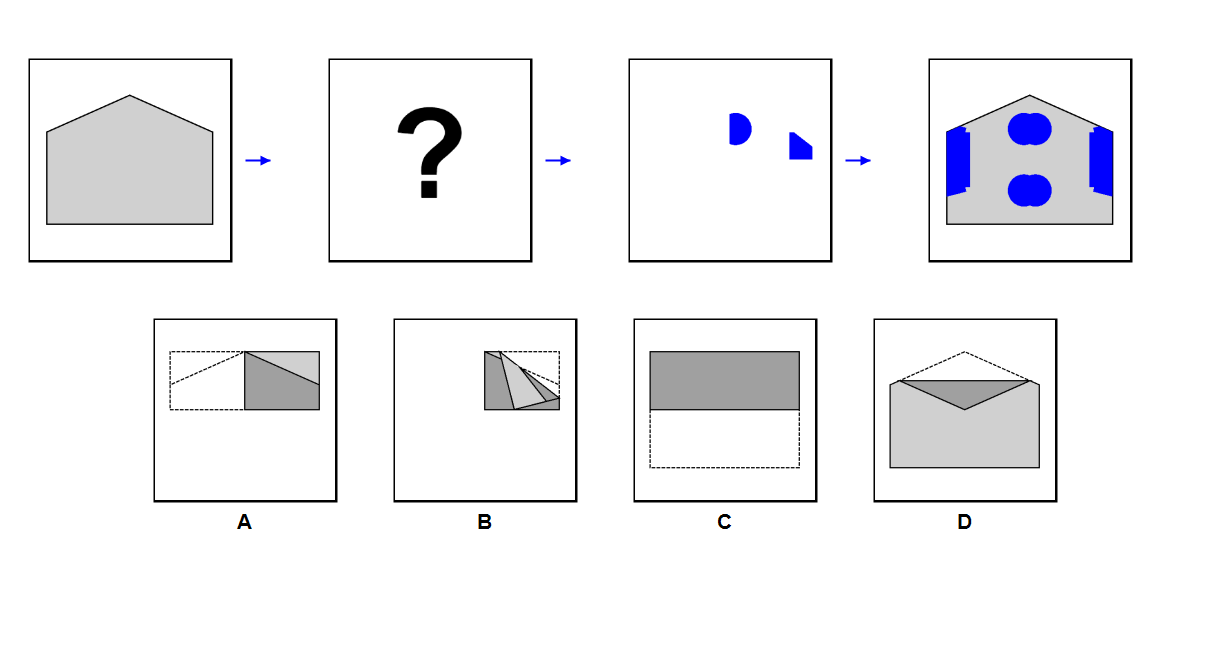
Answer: D